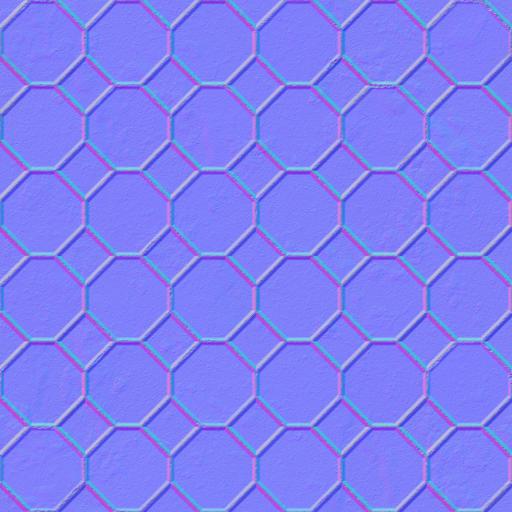
paved pavement paving stones